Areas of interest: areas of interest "School"
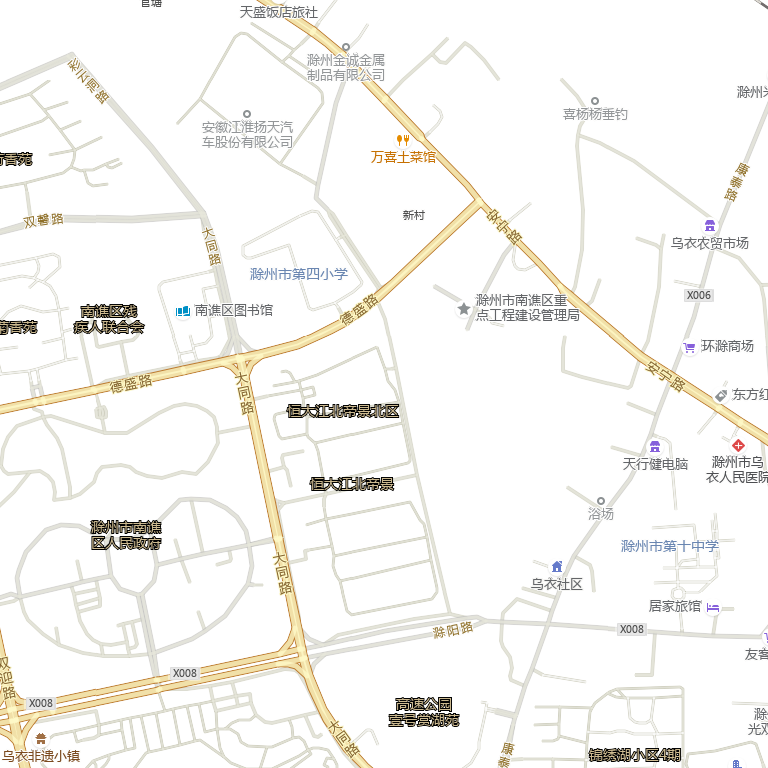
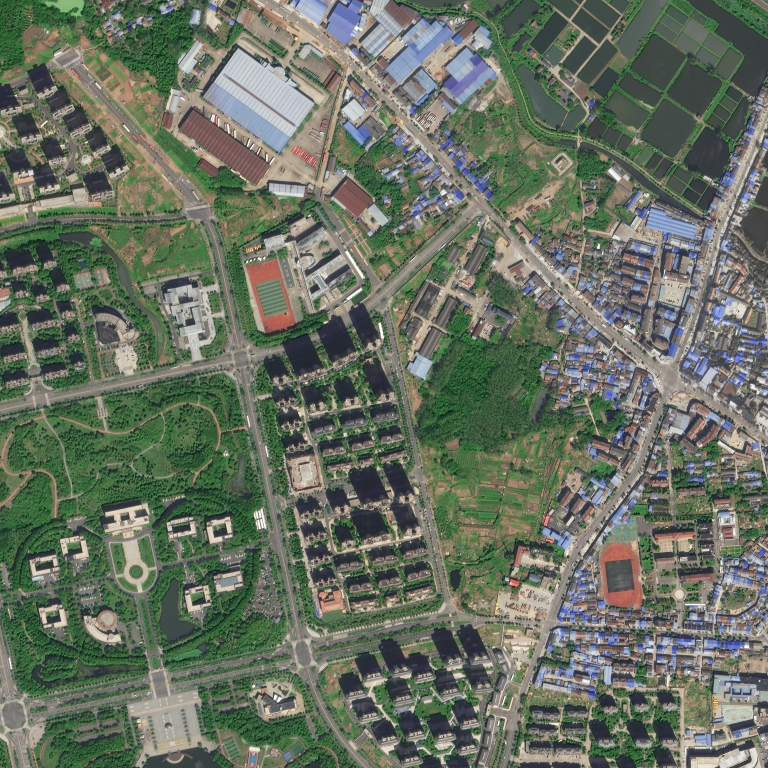